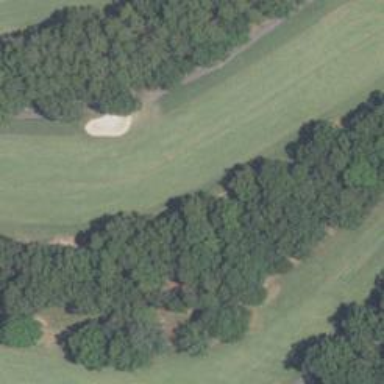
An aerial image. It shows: Golf fairway surrounded by grass.